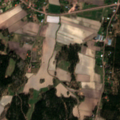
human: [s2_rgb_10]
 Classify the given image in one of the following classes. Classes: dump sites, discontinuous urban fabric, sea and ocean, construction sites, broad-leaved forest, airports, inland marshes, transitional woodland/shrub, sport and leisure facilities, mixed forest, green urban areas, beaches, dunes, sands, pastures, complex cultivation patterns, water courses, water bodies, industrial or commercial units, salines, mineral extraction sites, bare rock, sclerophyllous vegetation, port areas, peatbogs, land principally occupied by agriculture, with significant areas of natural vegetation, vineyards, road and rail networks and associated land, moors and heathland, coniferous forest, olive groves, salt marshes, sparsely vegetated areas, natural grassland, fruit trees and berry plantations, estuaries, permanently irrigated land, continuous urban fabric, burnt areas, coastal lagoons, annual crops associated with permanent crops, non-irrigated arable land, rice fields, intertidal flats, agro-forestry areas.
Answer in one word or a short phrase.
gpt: discontinuous urban fabric, sport and leisure facilities, non-irrigated arable land, land principally occupied by agriculture, with significant areas of natural vegetation, coniferous forest